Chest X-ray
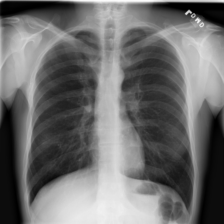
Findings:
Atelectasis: negative
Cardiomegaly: negative
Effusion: negative
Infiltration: positive
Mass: negative
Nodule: negative
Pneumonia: positive
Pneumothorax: negative
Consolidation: negative
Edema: negative
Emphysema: negative
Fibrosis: negative
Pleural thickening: negative
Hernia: negative